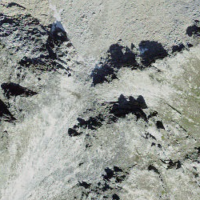
EUNIS habitat code: 48
Species observed at this site:
Saxifraga bryoides